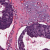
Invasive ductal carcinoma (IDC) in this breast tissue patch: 0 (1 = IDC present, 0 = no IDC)